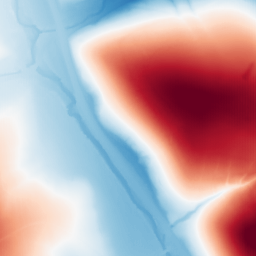
Category: trend_removal
Decomposition family: polynomial_high
Decomposition parameters: degree: 4
Upsampling method: fft_zeropad
Upsampling parameters: scale: 8
Upsampling scale: 8